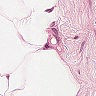
Metastatic tissue present: no